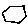
Label: hexagon